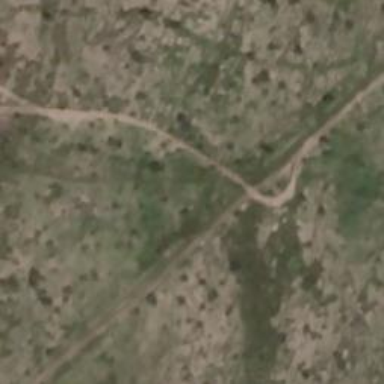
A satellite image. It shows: Unclassified road.